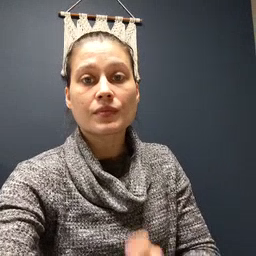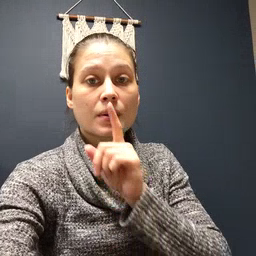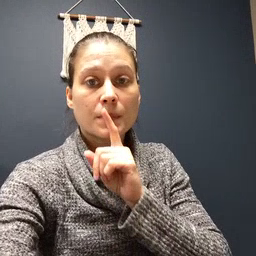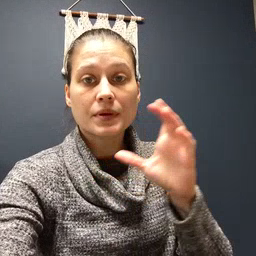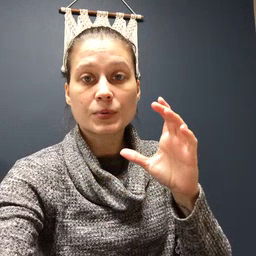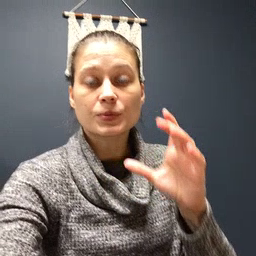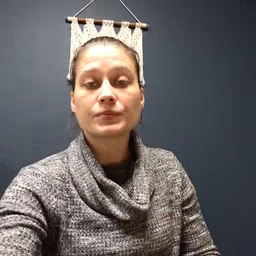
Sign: balloon